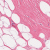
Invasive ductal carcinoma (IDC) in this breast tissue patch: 0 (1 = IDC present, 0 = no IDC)